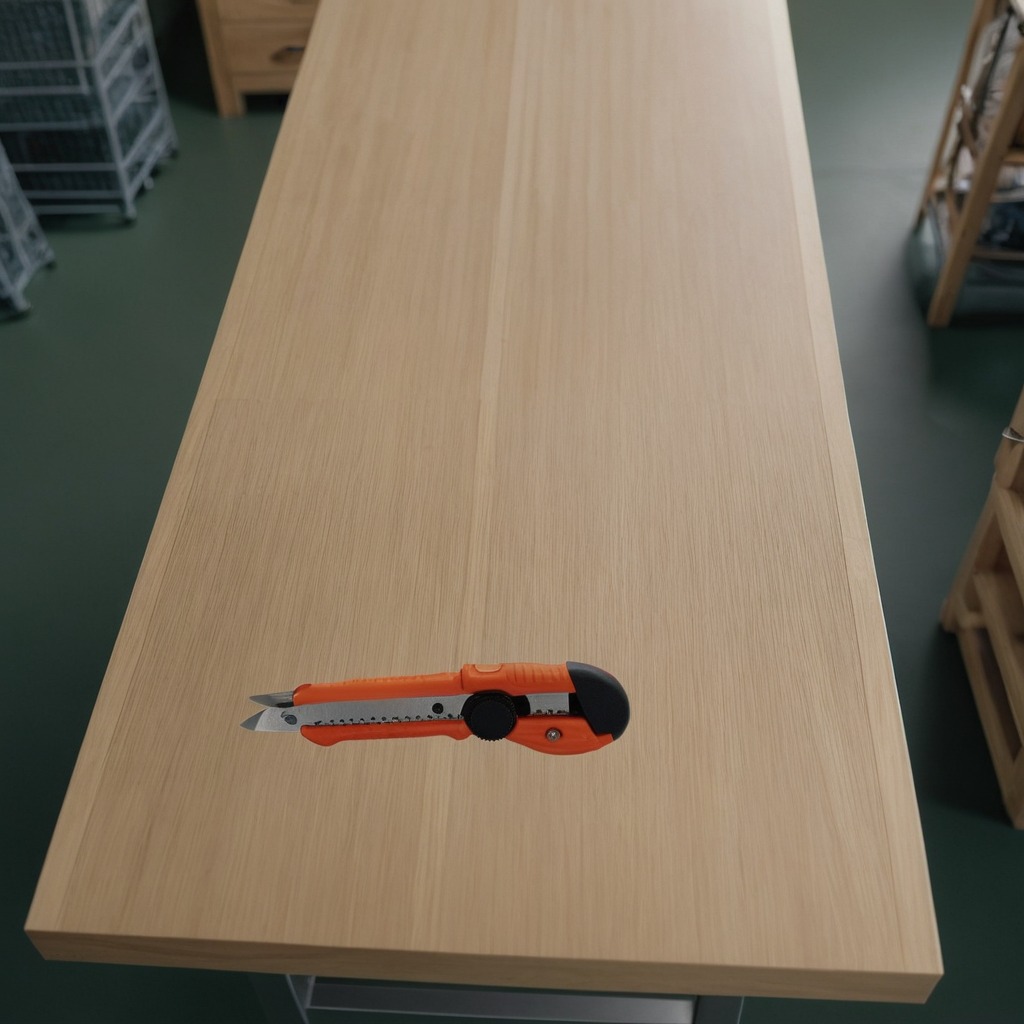
A utility knife lies on a workbench inside a coastal fishing gear workshop.